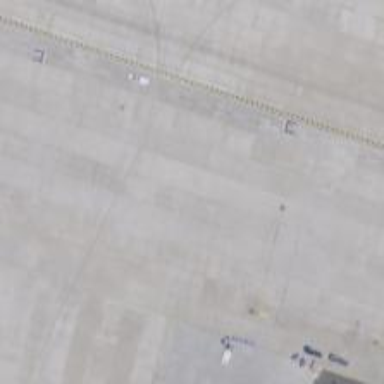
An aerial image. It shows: View of taxiway at the airport.